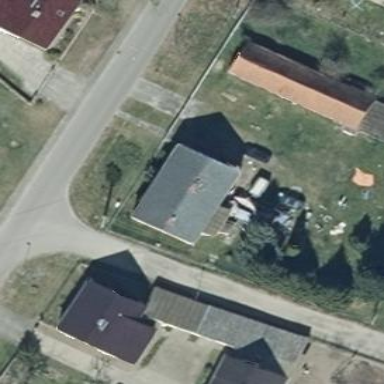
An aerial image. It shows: Building with gabled roof. The roof is grey in color and oriented along the building.